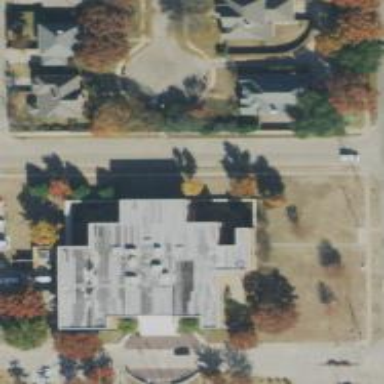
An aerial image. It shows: Civic building that serves as library.